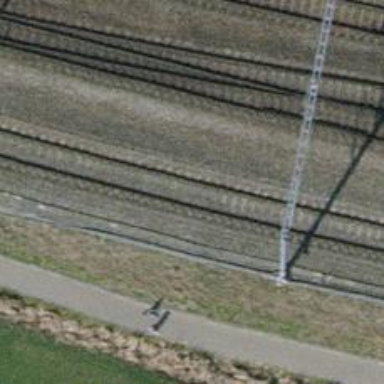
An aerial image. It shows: Railway track with contact line for electrification.